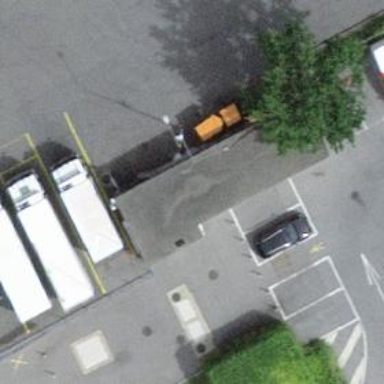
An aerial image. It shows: Bollard.